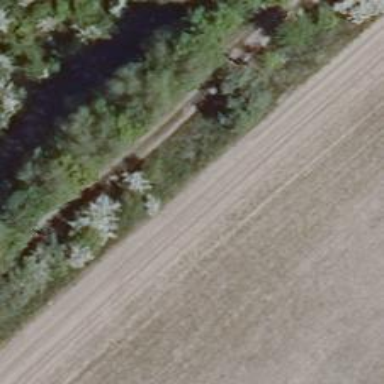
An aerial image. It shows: Row of trees in natural setting.